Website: apple-inc
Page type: payment
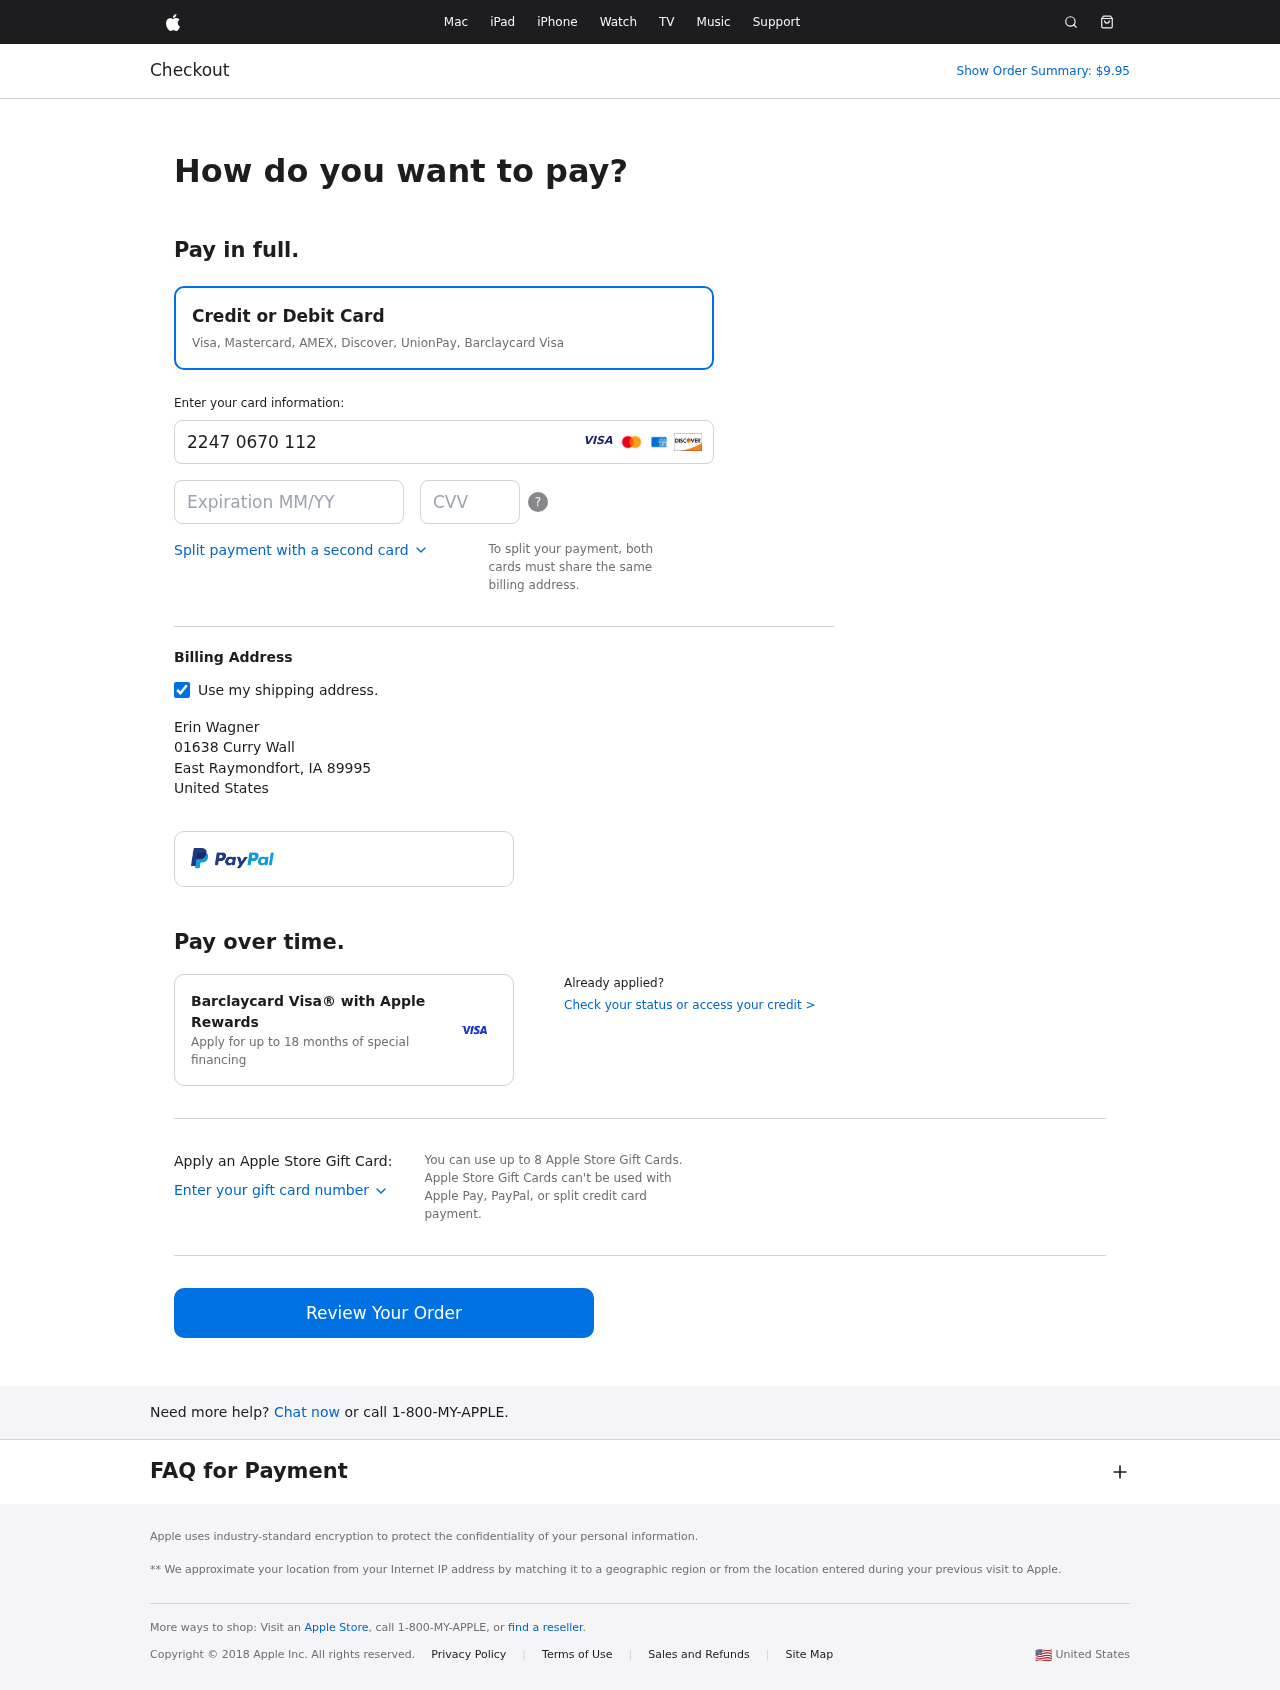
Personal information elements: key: PII_CARD_CVV
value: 574
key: PII_CARD_EXPIRY
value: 07/30
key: PII_CARD_NUMBER
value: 2247 0670 1123 8944
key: PII_CITY
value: East Raymondfort
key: PII_COUNTRY
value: United States
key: PII_FULLNAME
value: Erin Wagner
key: PII_POSTCODE
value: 89995
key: PII_STATE_ABBR
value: IA
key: PII_STREET
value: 01638 Curry Wall
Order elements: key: ORDER_TOTAL
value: Show Order Summary: $9.95